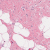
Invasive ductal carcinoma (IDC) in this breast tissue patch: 1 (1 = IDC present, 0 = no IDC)